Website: walmart
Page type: delivery-shipping
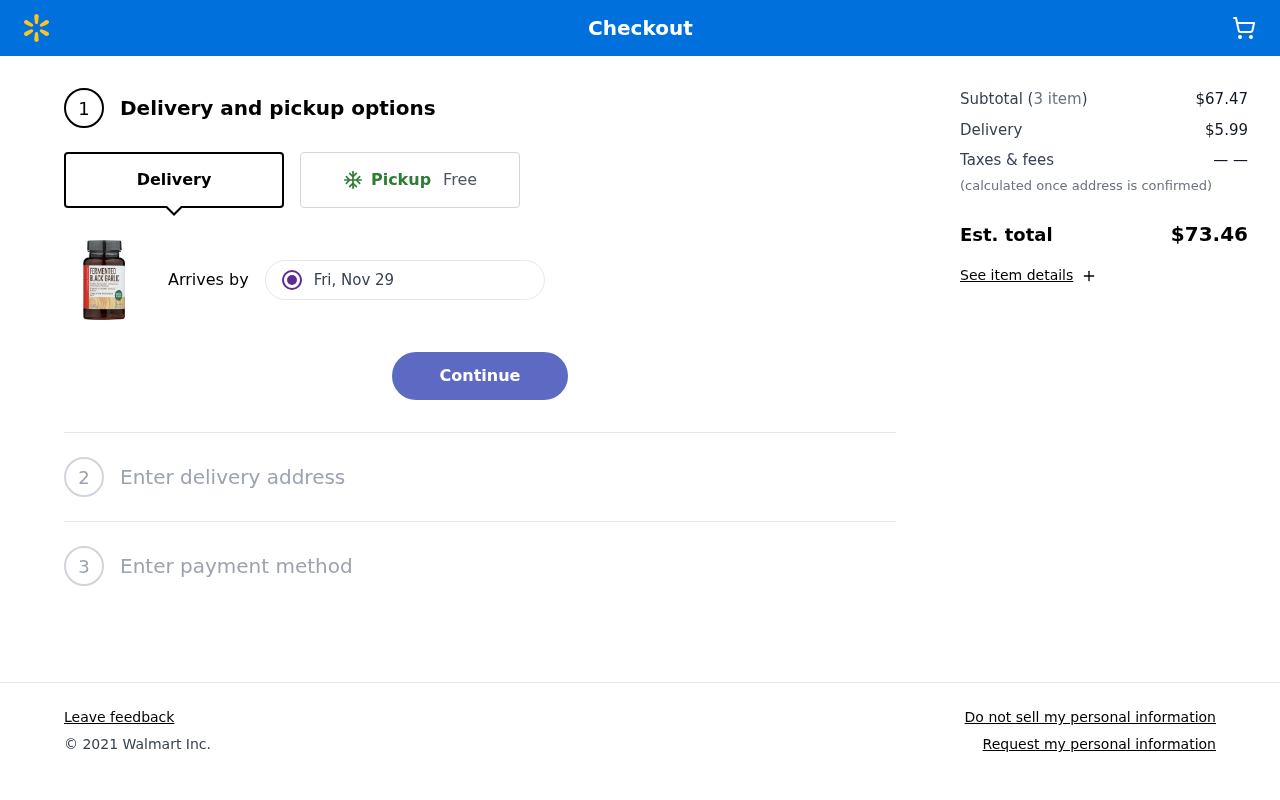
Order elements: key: ORDER_DELIVERY_DATE
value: Fri, Nov 29
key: ORDER_NUM_ITEMS
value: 3 item
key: ORDER_SUBTOTAL
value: $67.47
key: ORDER_SHIPPING_COST
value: $5.99
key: ORDER_TOTAL
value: $73.46